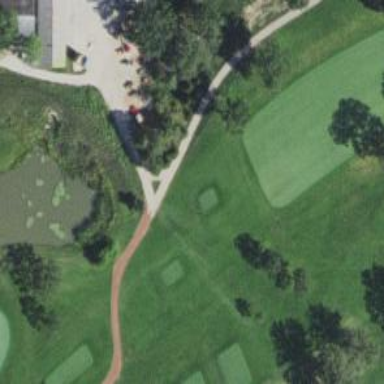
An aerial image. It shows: Service road designated as golf cart path.